Interaction volume radius: 10 \u00c5
Interaction volume height: 10 \u00c5
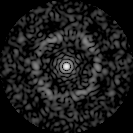
Disorder parameter: 0.7976